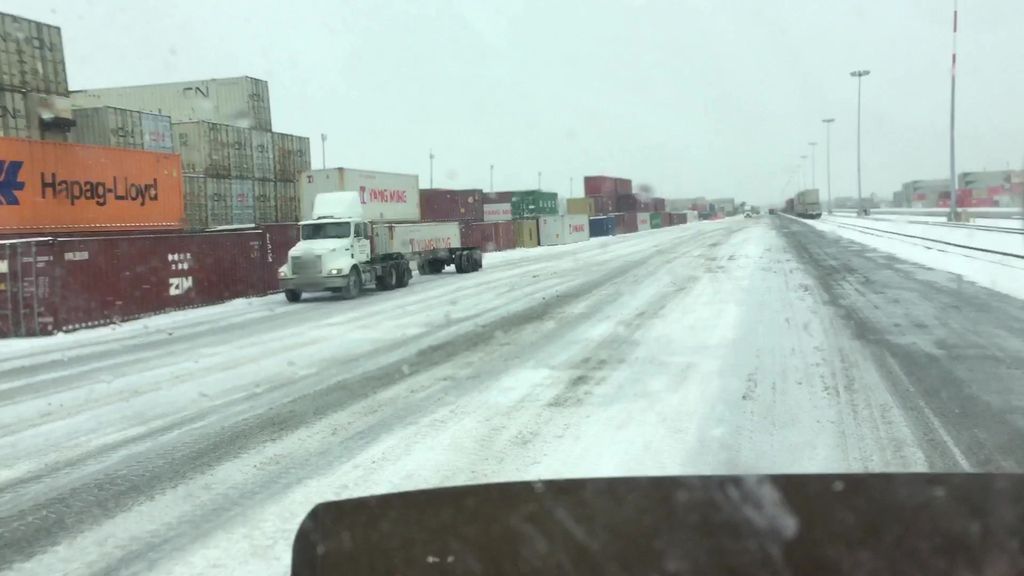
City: montreal